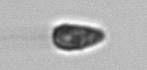
Label: Pseudochattonella_farcimen